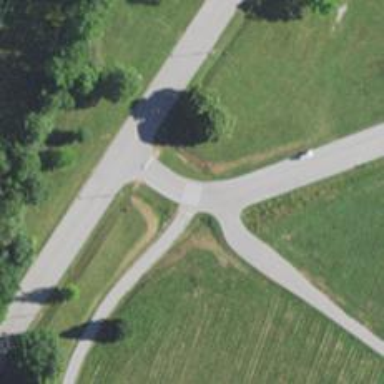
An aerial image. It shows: Crossing on the cycleway.